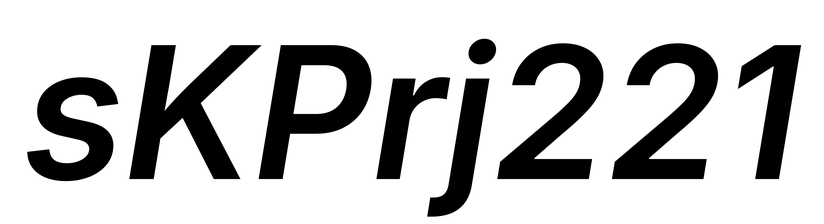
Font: Inter-Italic_SemiBold_Italic